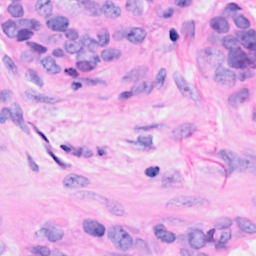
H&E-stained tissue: Breast